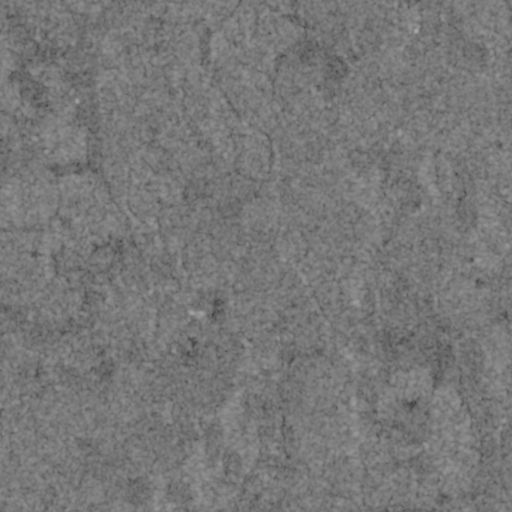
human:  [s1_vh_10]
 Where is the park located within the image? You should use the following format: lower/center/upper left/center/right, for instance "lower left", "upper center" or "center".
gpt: The park is located in the lower center of the image.
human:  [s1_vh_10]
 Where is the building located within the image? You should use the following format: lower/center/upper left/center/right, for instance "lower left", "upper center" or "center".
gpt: There is no building in the image.

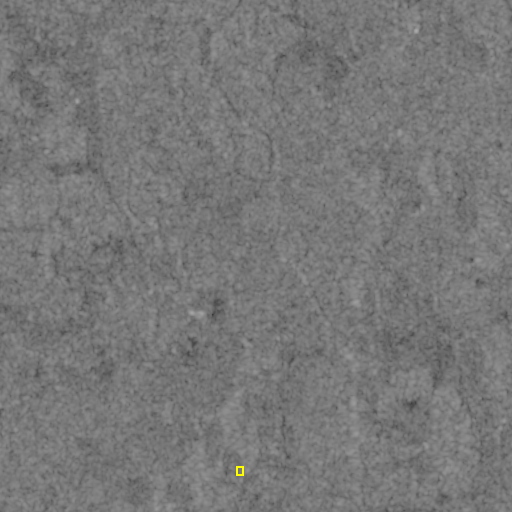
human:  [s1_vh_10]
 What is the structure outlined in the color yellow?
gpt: The structure outlined in yellow is a park.
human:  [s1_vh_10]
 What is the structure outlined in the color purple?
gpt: There is no purple outline.